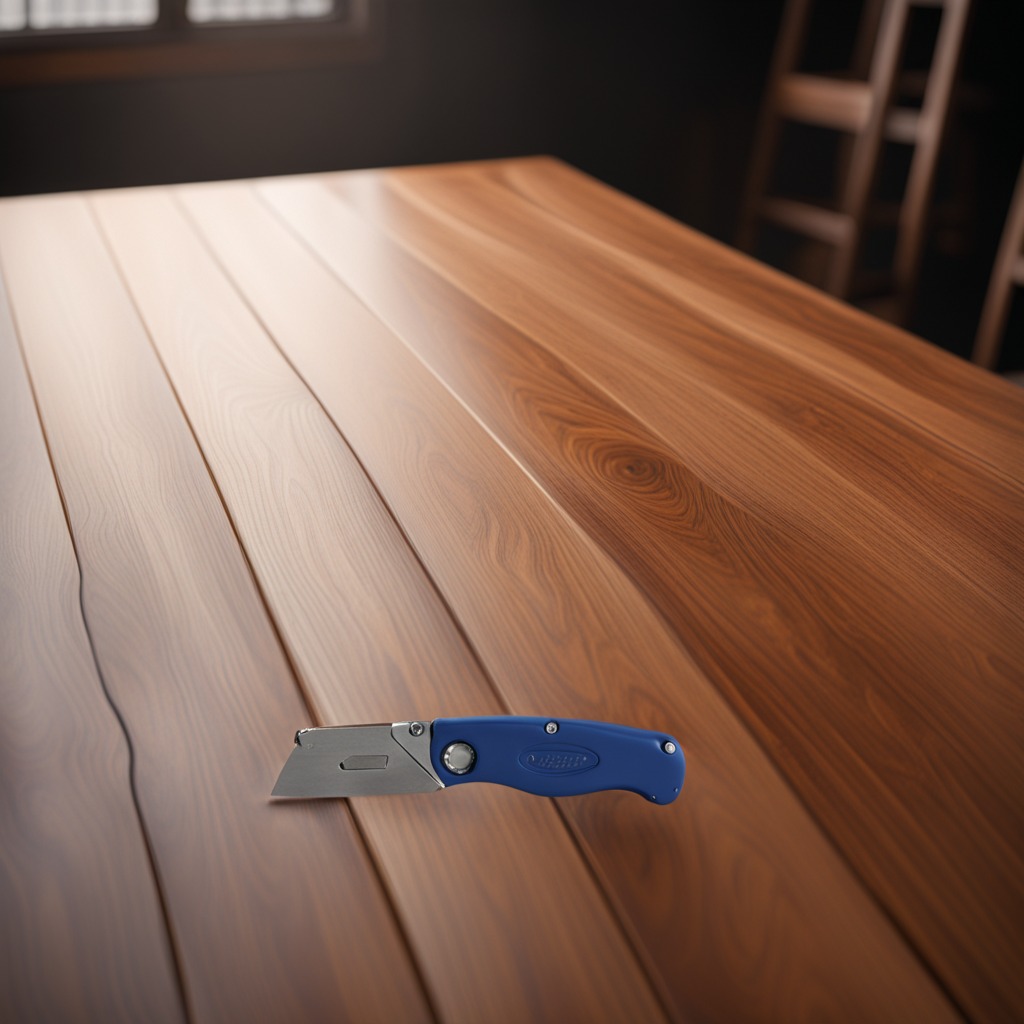
A utility knife lies on the wooden table in a carpentry studio.